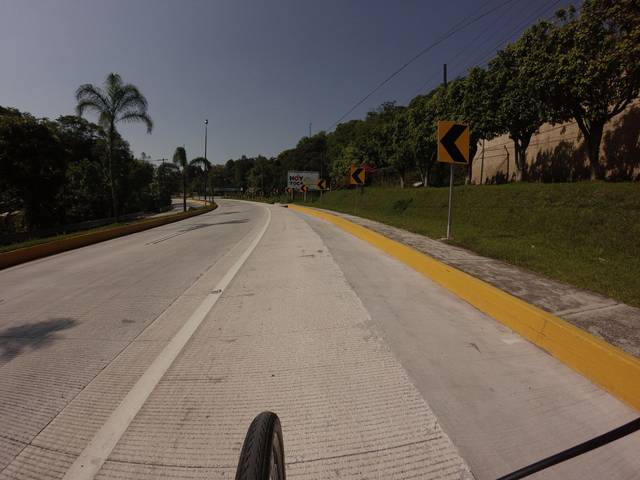
Region: Mexico
Coordinates: 19.504, -96.937